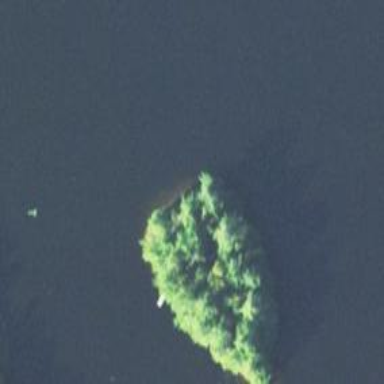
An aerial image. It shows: Nature reserve located on islet.